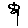
Label: flower